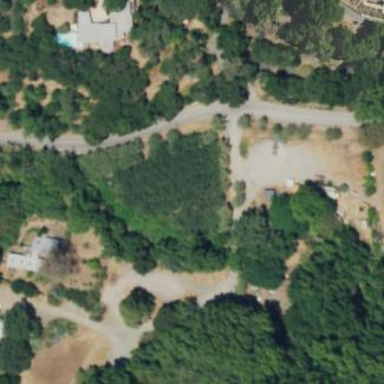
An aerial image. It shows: Orchard filled with olive trees.